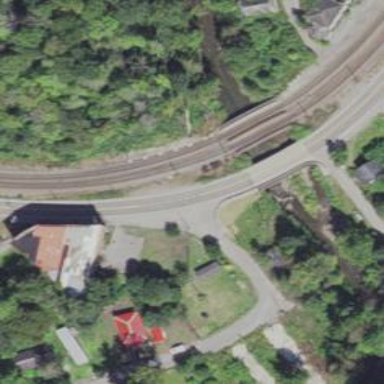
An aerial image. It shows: Bridge over railway line.